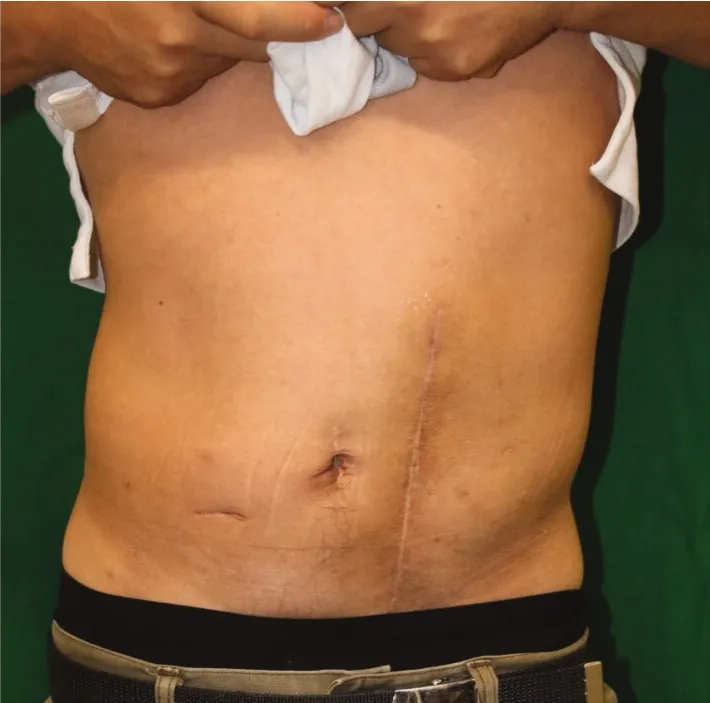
Postoperative appearance 6 months after last surgery. There was no sign of recurrence of the hernia and bulge.
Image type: medical_photograph (other_medical_photograph)